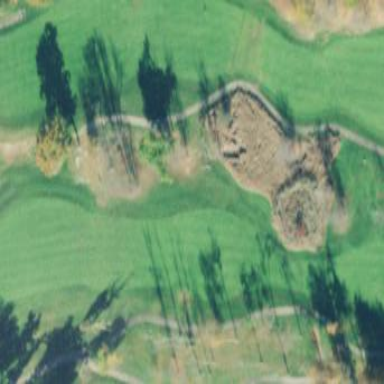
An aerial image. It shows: Scenic golf fairway.